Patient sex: M
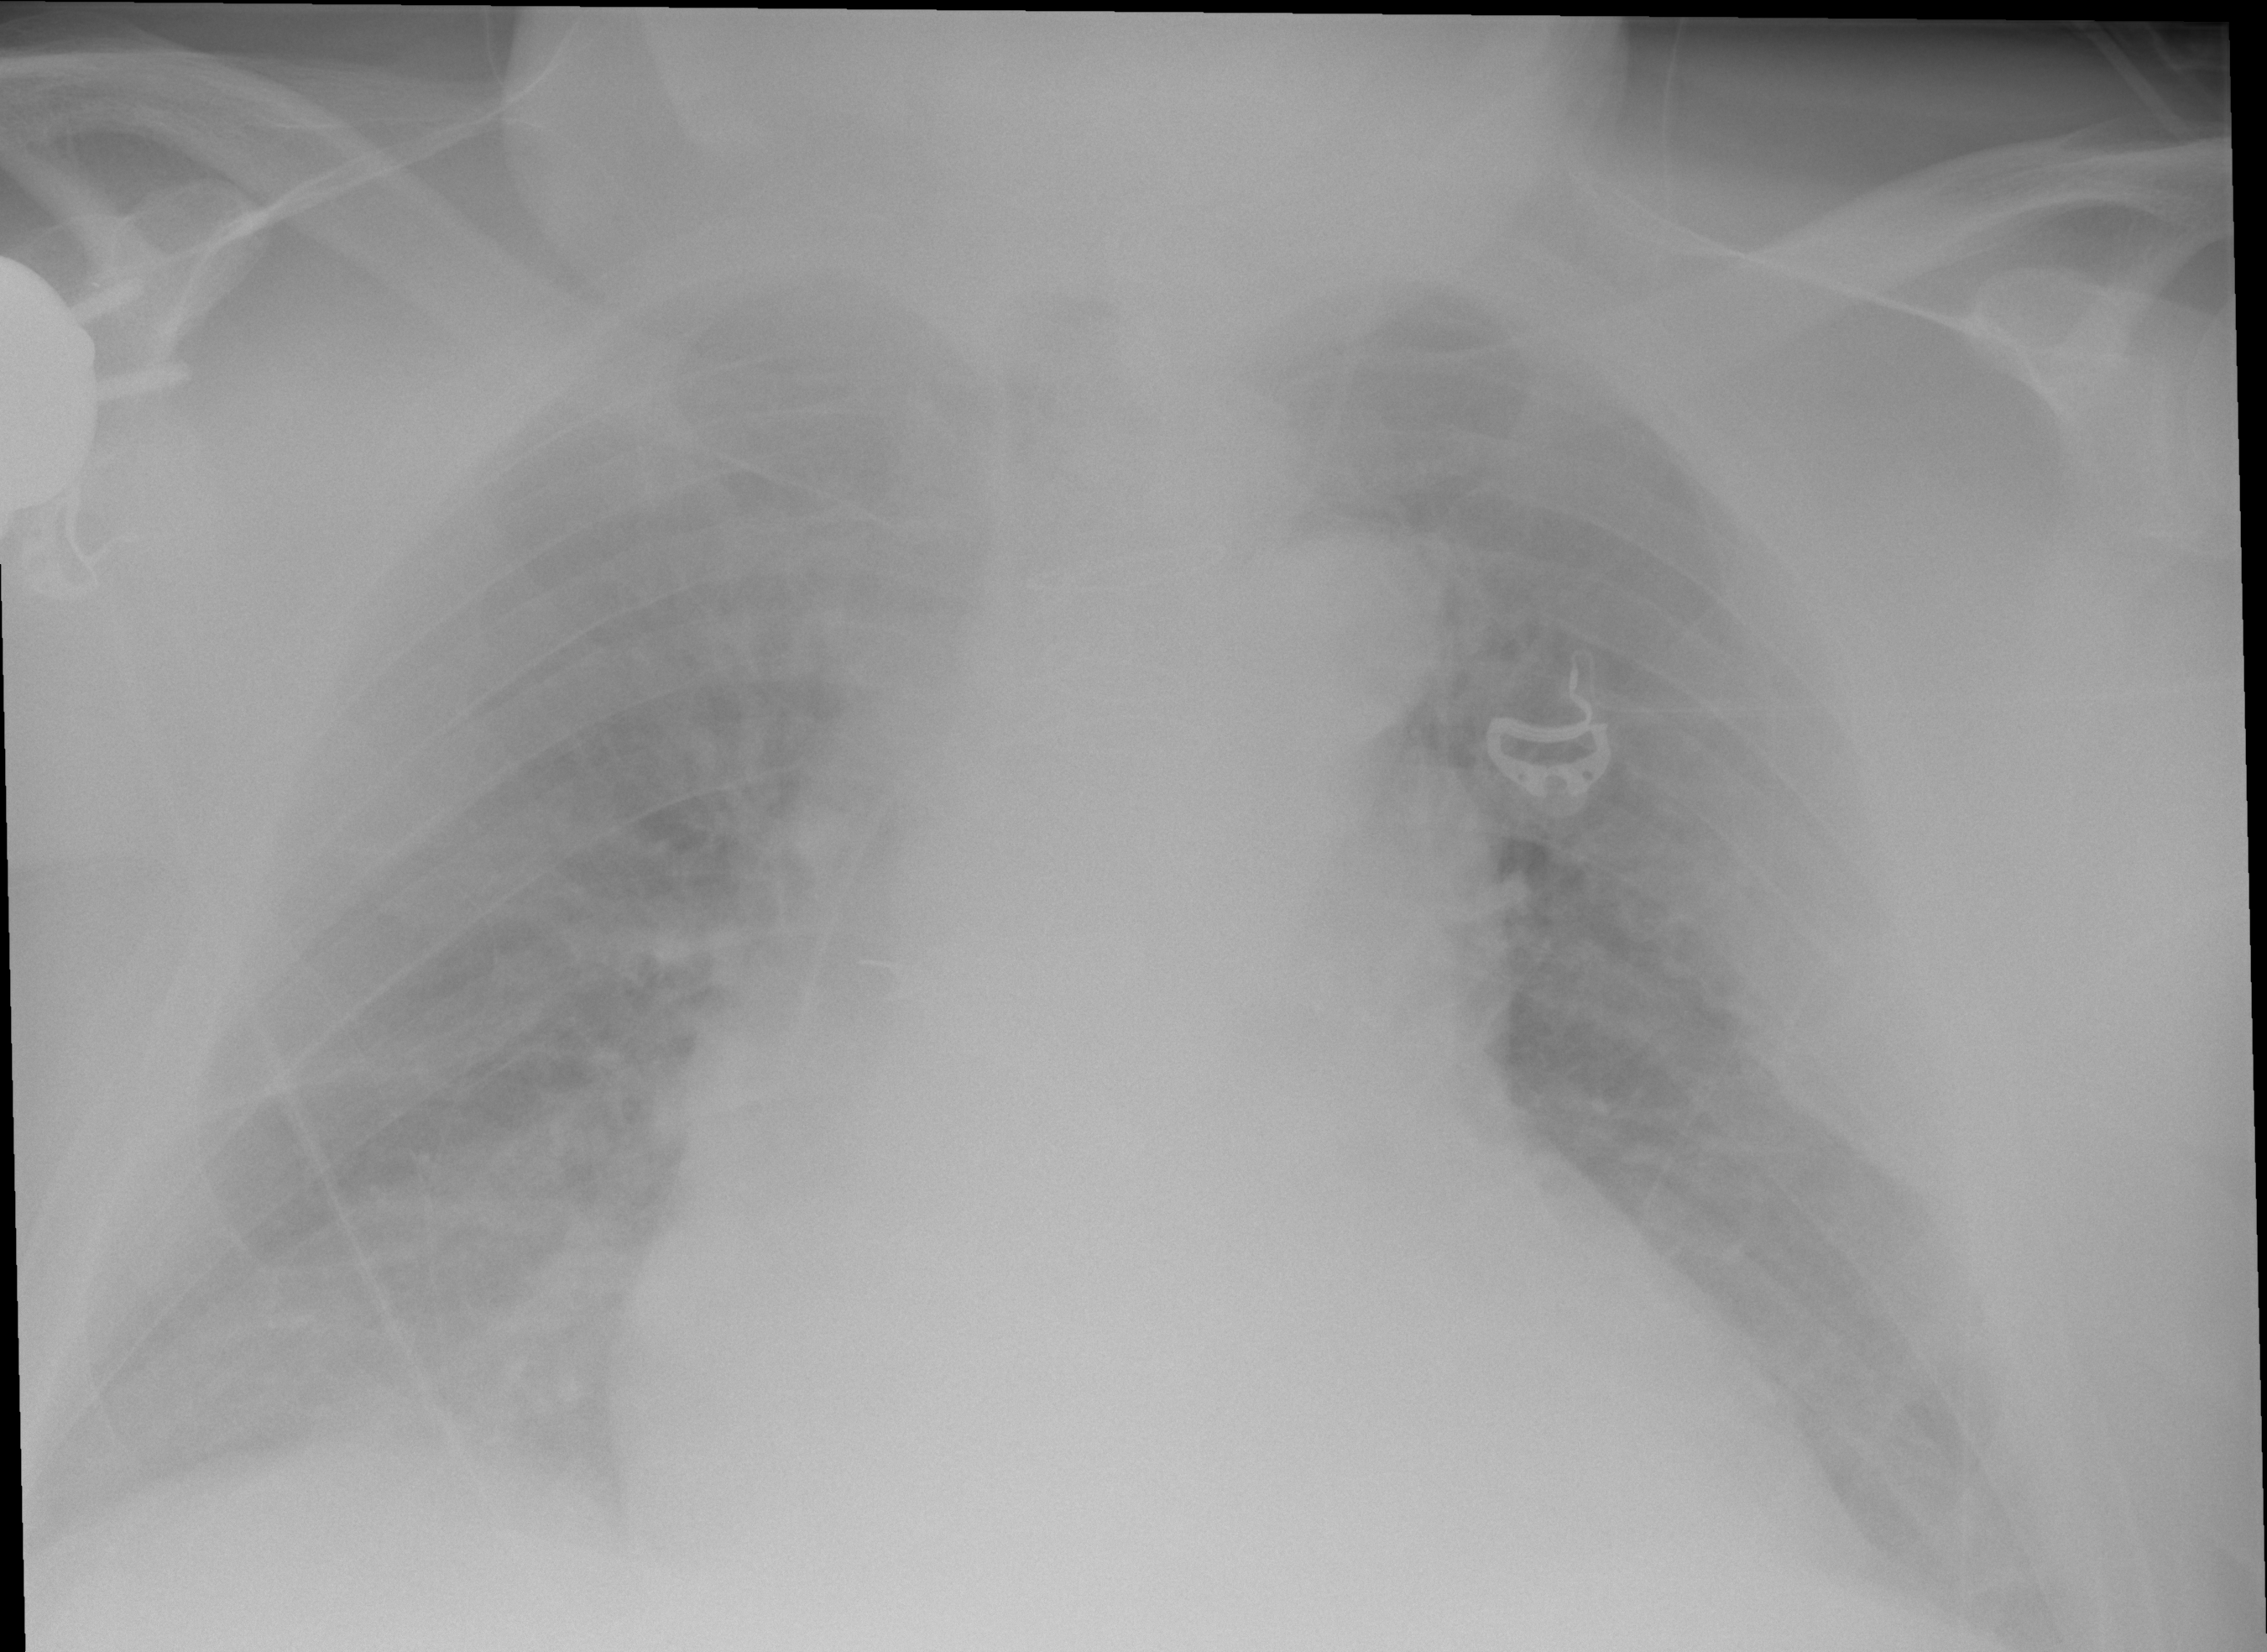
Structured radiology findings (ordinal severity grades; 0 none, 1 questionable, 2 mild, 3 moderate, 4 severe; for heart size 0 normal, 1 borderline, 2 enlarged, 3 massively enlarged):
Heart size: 2
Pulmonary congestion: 2
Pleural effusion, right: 2
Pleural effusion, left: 2
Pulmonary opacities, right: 0
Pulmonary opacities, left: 0
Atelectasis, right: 2
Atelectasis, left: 2